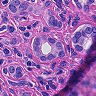
Metastatic tissue present: yes